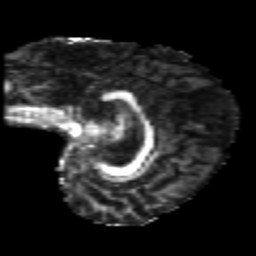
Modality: FA
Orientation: sagittal
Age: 20
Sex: female
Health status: healthy
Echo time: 0.074 s